You are looking at the continuous-wavelet transform of a rotating shaft's vibration signal. Determine the machine's mechanical condition. Answer with exactly one of: normal, misalignment, unbalance, looseness.
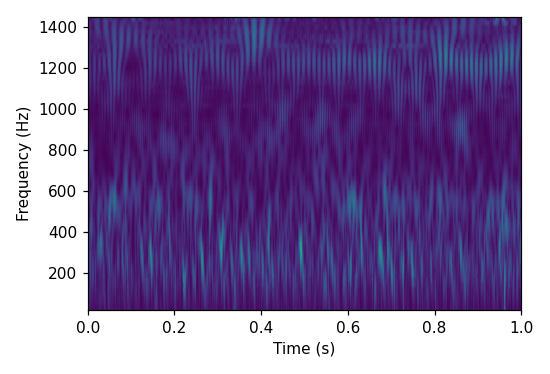
Answer: normal